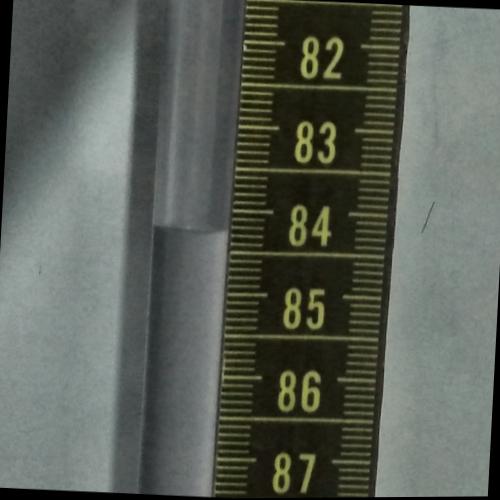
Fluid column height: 84.3 cm